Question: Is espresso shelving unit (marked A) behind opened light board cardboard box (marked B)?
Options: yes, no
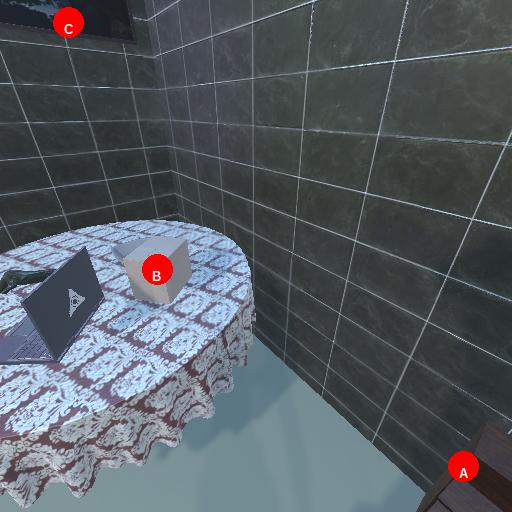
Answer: yes